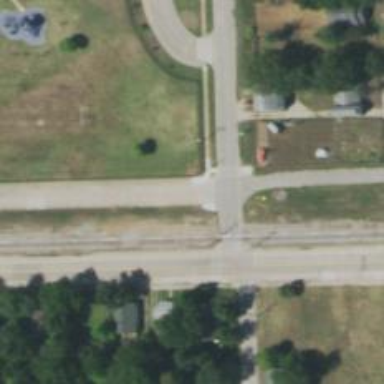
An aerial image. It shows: Road with stop sign.